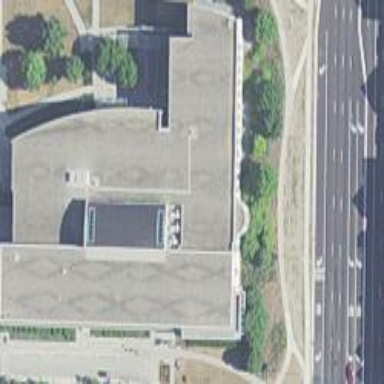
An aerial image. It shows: University building.